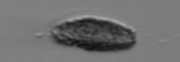
Label: Pseudochattonella_farcimen